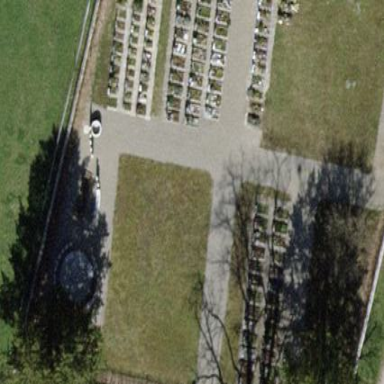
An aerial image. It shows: Cemetery.